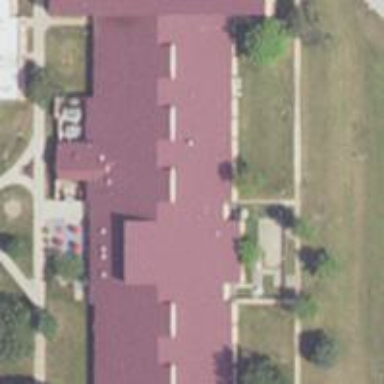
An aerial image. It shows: School building.